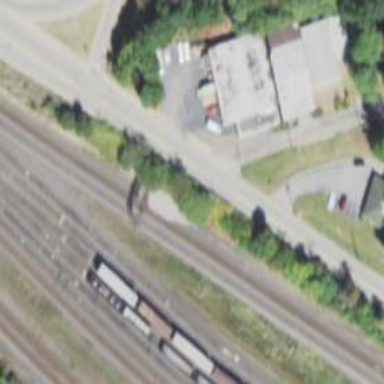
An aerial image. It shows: Railway signal.